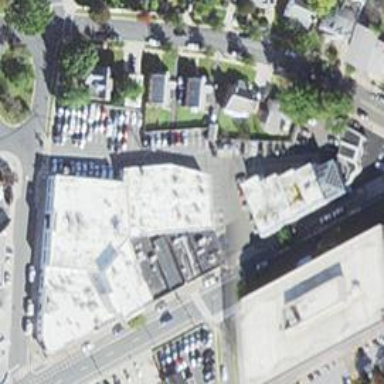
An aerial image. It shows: Retail area.